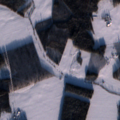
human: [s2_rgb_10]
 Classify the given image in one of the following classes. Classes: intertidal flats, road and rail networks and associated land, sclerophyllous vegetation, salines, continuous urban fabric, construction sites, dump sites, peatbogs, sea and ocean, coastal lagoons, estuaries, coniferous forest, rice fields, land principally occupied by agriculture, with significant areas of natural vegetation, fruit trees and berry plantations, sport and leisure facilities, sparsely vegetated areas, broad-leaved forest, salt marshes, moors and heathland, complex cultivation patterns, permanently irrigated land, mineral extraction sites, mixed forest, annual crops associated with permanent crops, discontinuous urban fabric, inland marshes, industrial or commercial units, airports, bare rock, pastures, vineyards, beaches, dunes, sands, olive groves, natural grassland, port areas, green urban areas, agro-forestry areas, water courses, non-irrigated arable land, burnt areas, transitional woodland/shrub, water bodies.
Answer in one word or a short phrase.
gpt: non-irrigated arable land, land principally occupied by agriculture, with significant areas of natural vegetation, coniferous forest, mixed forest